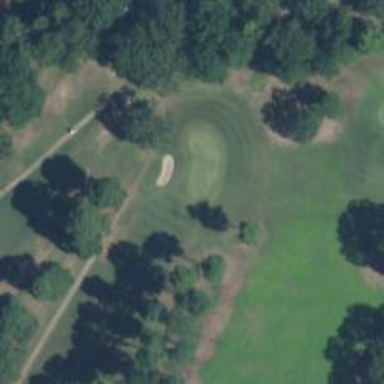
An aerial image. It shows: View of golf hole.